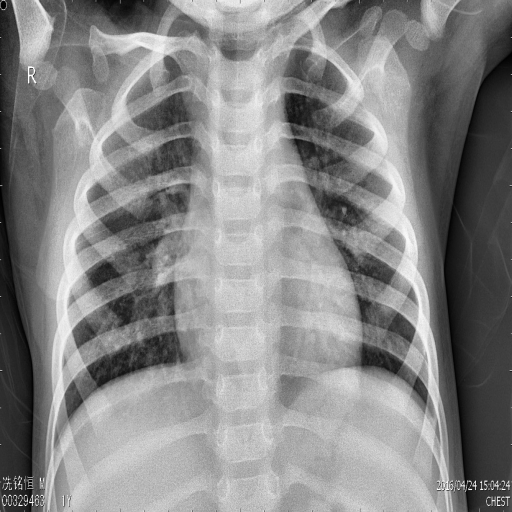
Finding: NORMAL